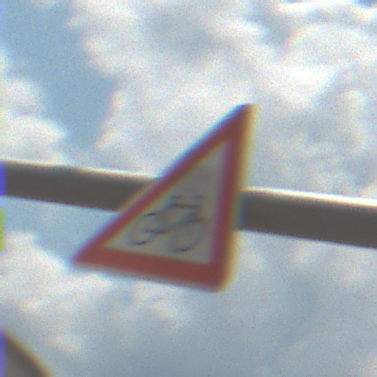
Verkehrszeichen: RadverkehrLinks
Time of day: Midday
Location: Outdoor (Suburban)
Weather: PartlyCloudy
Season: NotSpecified
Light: Natural